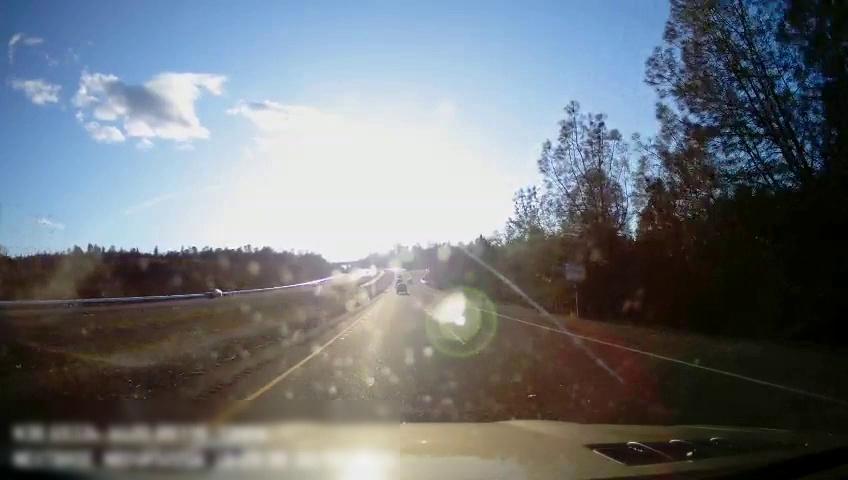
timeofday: Day
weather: Sunny
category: Drivable Space
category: Drivable Space
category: Vehicles | Car
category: Vehicles | SUV
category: Lanes | Current Lane
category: Lanes | Current Lane
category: Lanes | Alternate Lane
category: Traffic | Signs